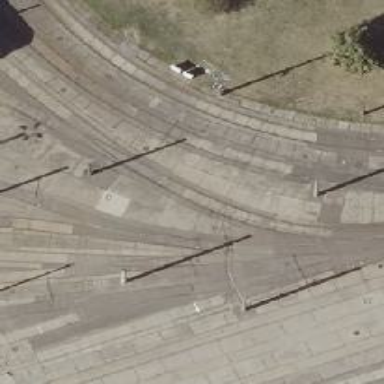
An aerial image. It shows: Railway switch.